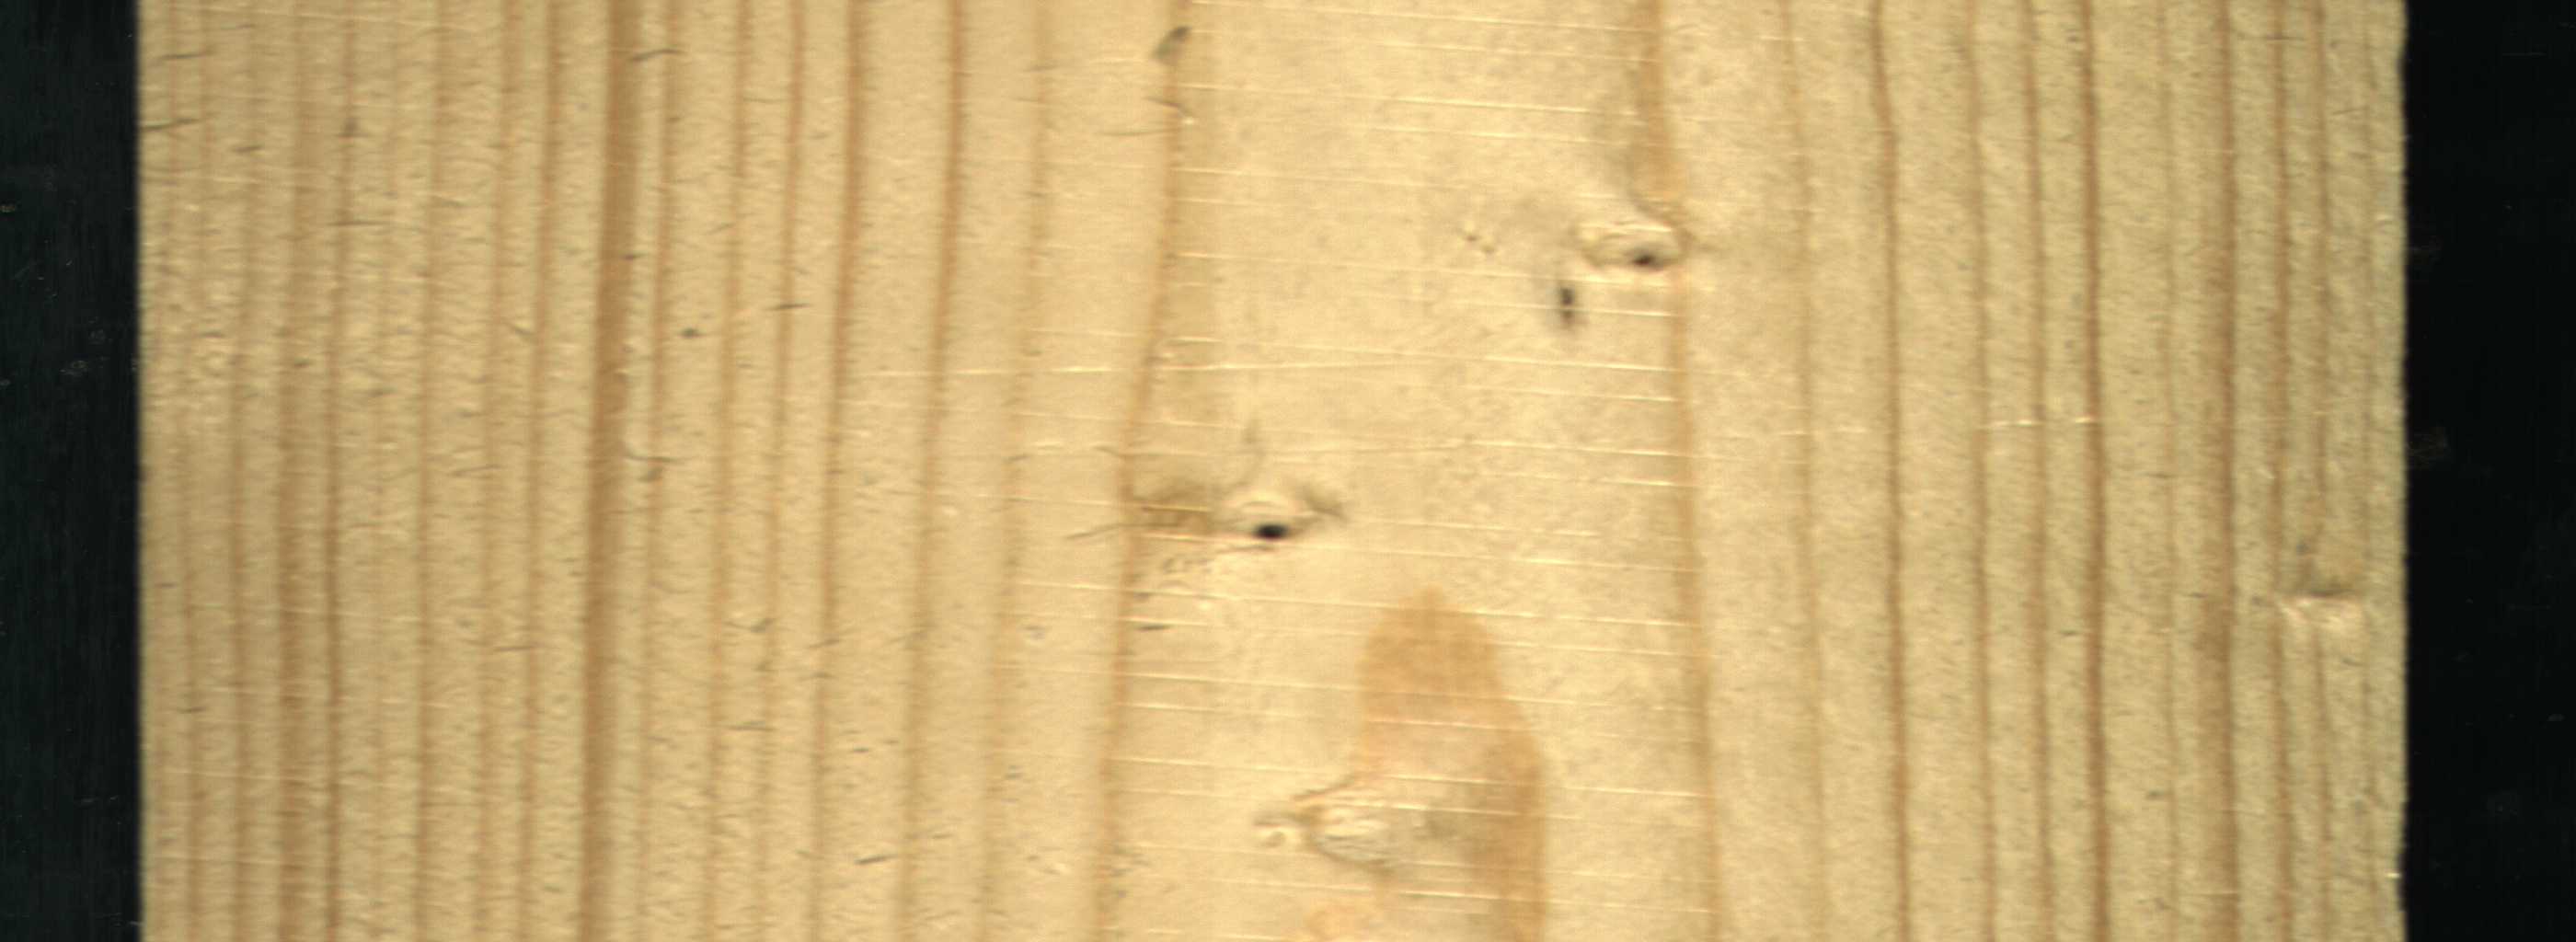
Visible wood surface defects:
Dead_Knot
Live_Knot